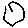
Label: hexagon